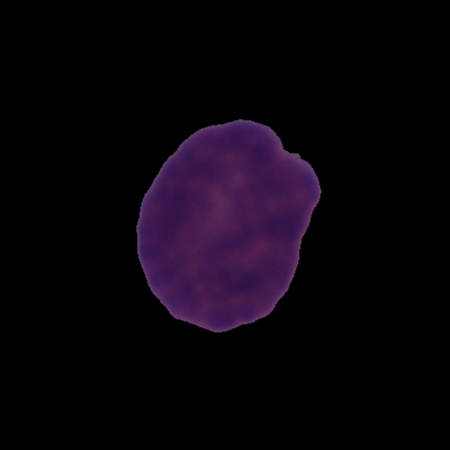
Label: cancer